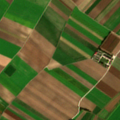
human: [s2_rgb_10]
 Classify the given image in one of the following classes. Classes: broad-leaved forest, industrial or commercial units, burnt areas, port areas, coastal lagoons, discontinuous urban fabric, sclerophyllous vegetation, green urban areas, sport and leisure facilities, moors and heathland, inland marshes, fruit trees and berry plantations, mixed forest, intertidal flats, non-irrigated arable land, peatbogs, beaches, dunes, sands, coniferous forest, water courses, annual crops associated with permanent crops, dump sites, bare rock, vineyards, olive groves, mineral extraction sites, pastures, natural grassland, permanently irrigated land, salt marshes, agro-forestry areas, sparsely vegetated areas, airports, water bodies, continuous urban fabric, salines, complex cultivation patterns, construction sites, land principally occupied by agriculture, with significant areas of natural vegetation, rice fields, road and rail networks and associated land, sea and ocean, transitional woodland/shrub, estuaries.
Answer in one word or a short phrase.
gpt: non-irrigated arable land